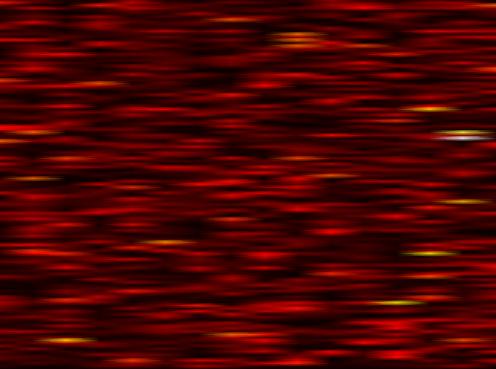
Label: OFDM